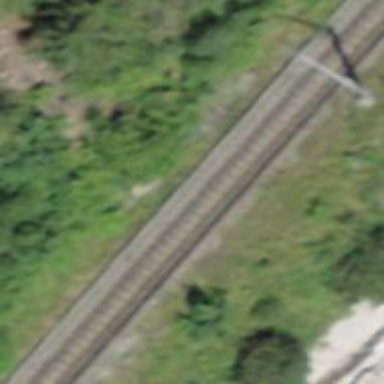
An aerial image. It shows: Narrow gauge railway with electrified contact lines.